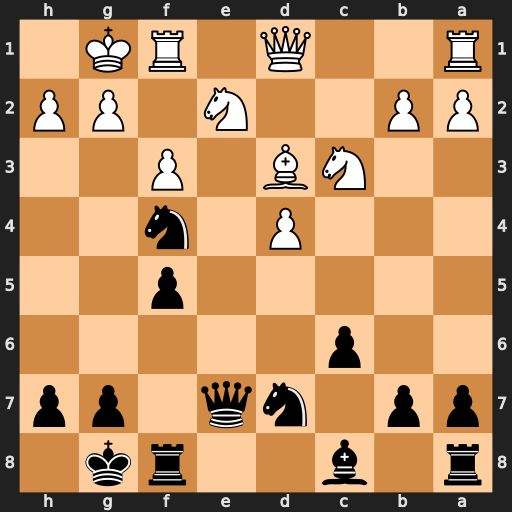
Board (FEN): r1b2rk1/pp1nq1pp/2p5/5p2/3P1n2/2NB1P2/PP2N1PP/R2Q1RK1
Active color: b
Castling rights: -
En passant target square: -
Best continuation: Qe3+ Kh1 Nxd3